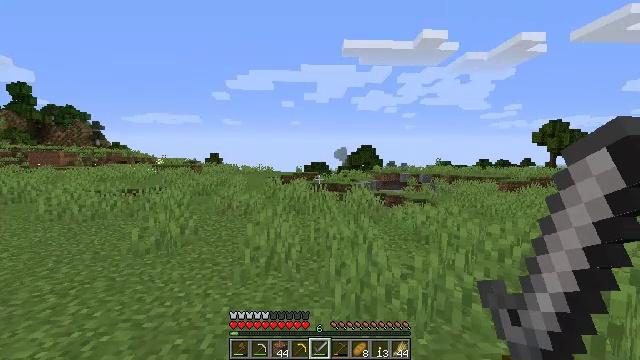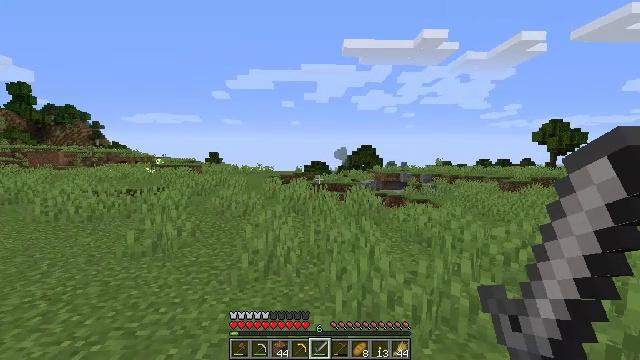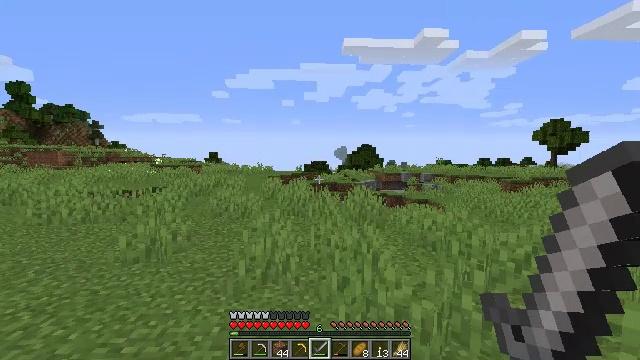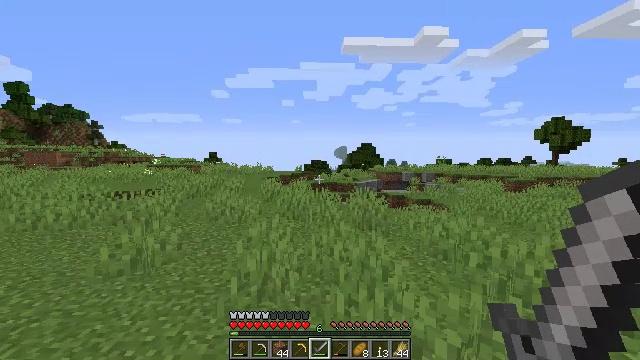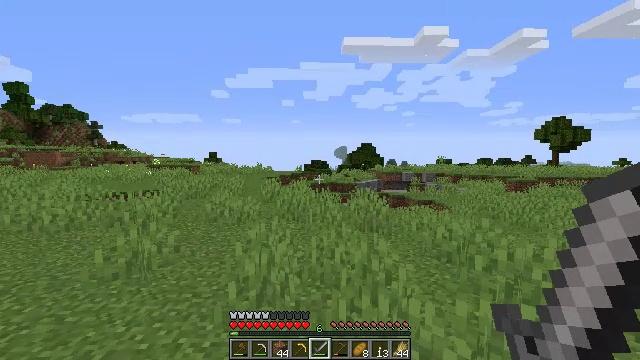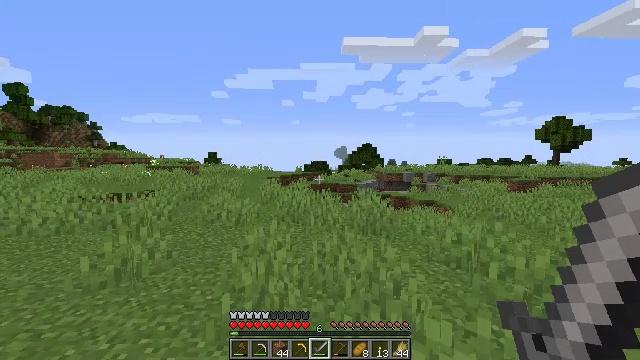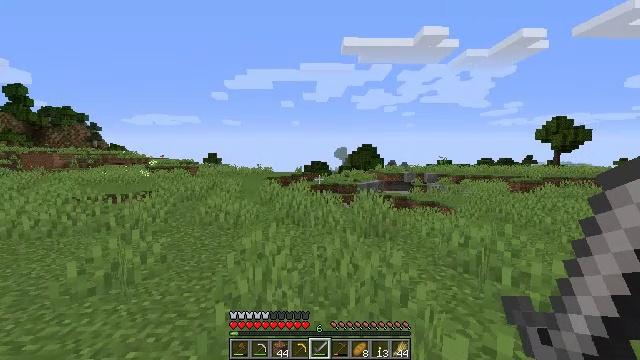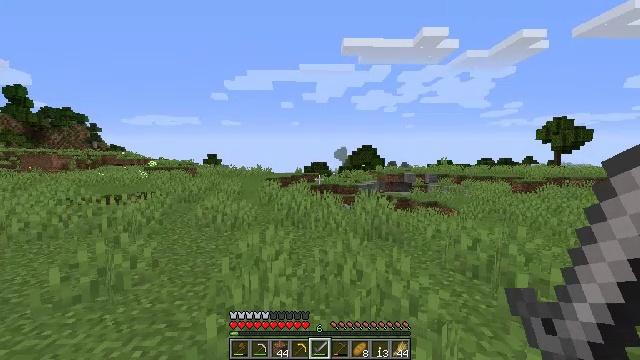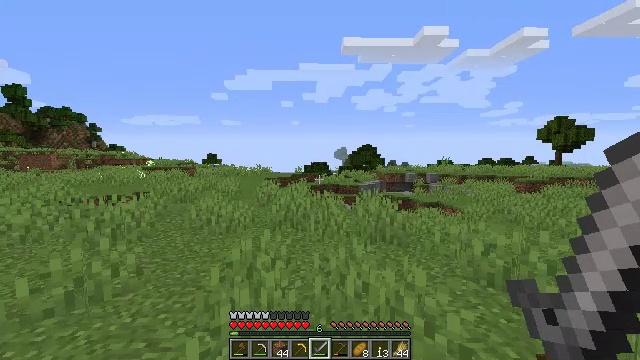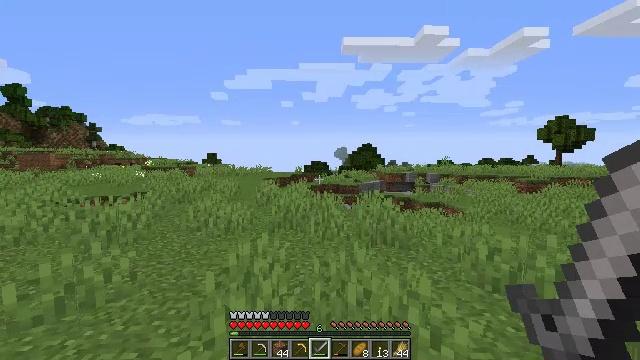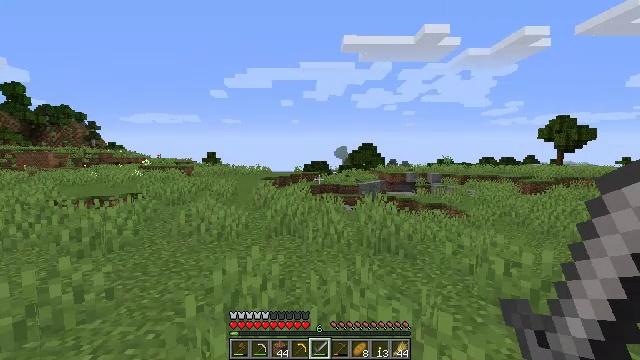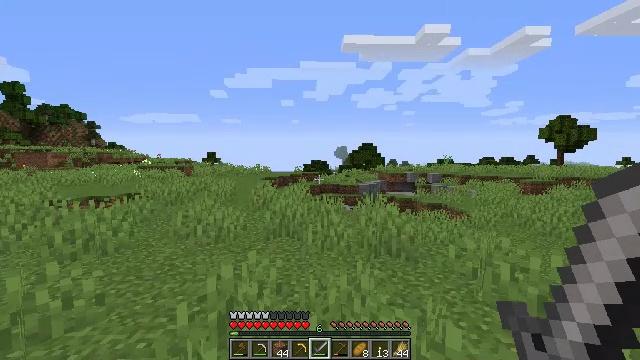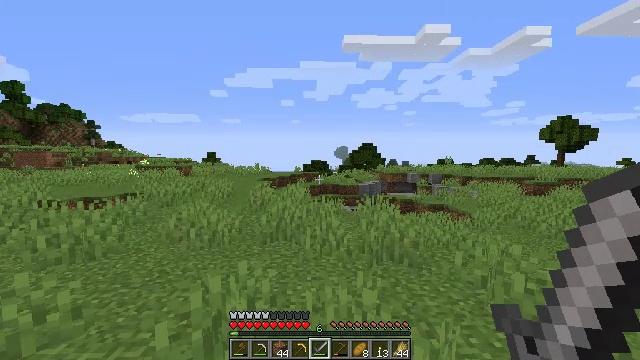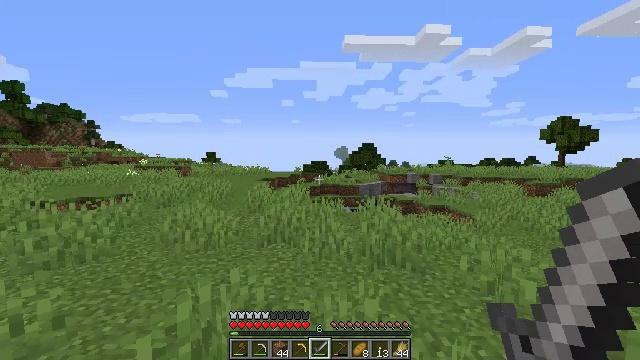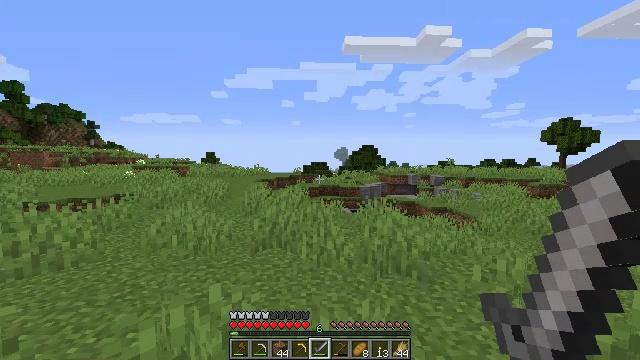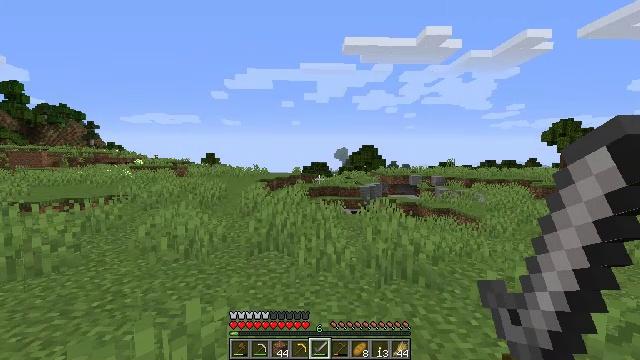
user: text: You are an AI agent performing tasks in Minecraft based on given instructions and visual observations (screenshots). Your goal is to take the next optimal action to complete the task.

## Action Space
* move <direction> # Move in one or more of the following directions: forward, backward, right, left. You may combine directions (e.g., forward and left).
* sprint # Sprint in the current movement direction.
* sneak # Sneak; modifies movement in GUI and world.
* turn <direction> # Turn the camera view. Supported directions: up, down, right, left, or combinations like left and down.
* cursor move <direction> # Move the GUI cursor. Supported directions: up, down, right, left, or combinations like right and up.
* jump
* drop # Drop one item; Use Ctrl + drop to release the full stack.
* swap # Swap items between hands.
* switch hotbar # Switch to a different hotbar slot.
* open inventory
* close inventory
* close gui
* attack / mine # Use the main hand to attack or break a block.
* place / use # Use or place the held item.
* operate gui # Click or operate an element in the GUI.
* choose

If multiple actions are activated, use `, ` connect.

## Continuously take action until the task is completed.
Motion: motion action
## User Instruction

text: Create a shield using the crafting table.
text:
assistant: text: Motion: move forward
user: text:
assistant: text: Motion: move forward
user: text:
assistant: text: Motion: move forward
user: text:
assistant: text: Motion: move forward
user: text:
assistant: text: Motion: move forward
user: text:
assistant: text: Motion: move forward
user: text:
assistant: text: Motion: move forward
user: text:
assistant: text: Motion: move forward
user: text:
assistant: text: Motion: move forward
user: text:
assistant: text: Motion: move forward
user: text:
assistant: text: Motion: move forward
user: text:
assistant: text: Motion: move forward
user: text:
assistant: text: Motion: move forward
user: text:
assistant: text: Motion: move forward
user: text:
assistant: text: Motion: move forward
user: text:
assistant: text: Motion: move forward
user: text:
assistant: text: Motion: move forward
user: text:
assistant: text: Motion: move forward and move right
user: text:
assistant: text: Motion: move forward and move right, turn left
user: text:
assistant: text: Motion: move forward and move right, turn left and down
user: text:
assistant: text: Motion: move forward and move right, turn left and up
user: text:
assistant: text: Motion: move forward and move right
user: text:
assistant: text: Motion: move forward and move right
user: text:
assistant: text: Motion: move forward and move right
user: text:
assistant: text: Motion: move forward and move right
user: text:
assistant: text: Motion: move forward and move right, turn right
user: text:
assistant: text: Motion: move forward and move right, turn right
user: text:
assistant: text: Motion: move forward and move right, turn right
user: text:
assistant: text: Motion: move forward and move right
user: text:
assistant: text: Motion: move forward and move right